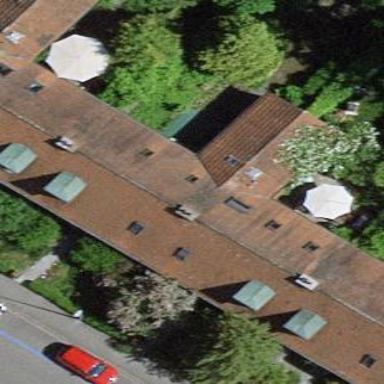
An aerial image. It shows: Terrace building.